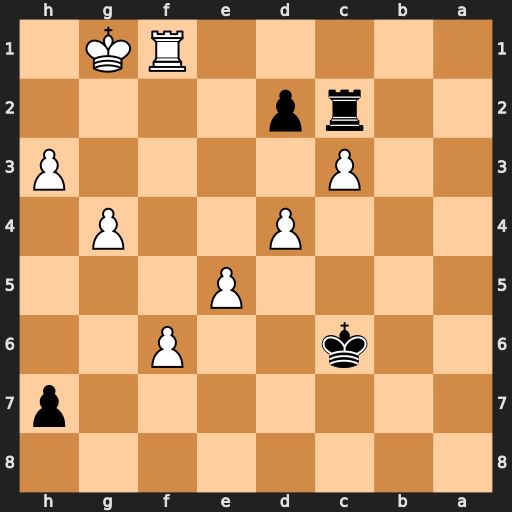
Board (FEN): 8/7p/2k2P2/4P3/3P2P1/2P4P/2rp4/5RK1
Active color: b
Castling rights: -
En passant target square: -
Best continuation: Rc1 f7 Rxf1+ Kxf1 d1=Q+